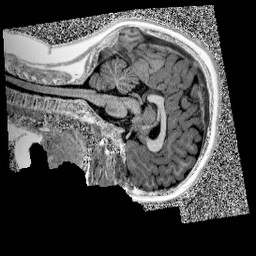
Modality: UNIT1
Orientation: sagittal
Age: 9
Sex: male
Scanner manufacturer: siemens
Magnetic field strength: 3 T
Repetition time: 4 s
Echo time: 0.00299 s